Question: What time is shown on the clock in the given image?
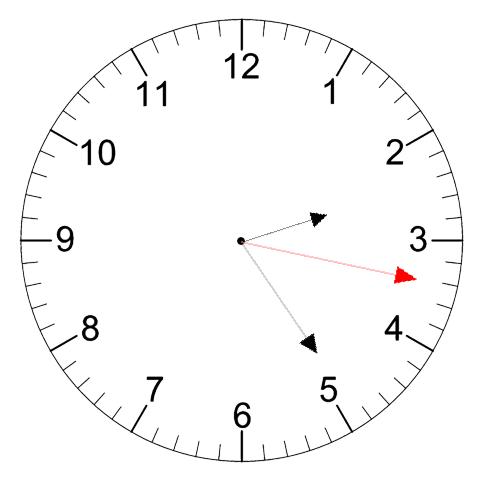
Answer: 02:24:17